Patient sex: F
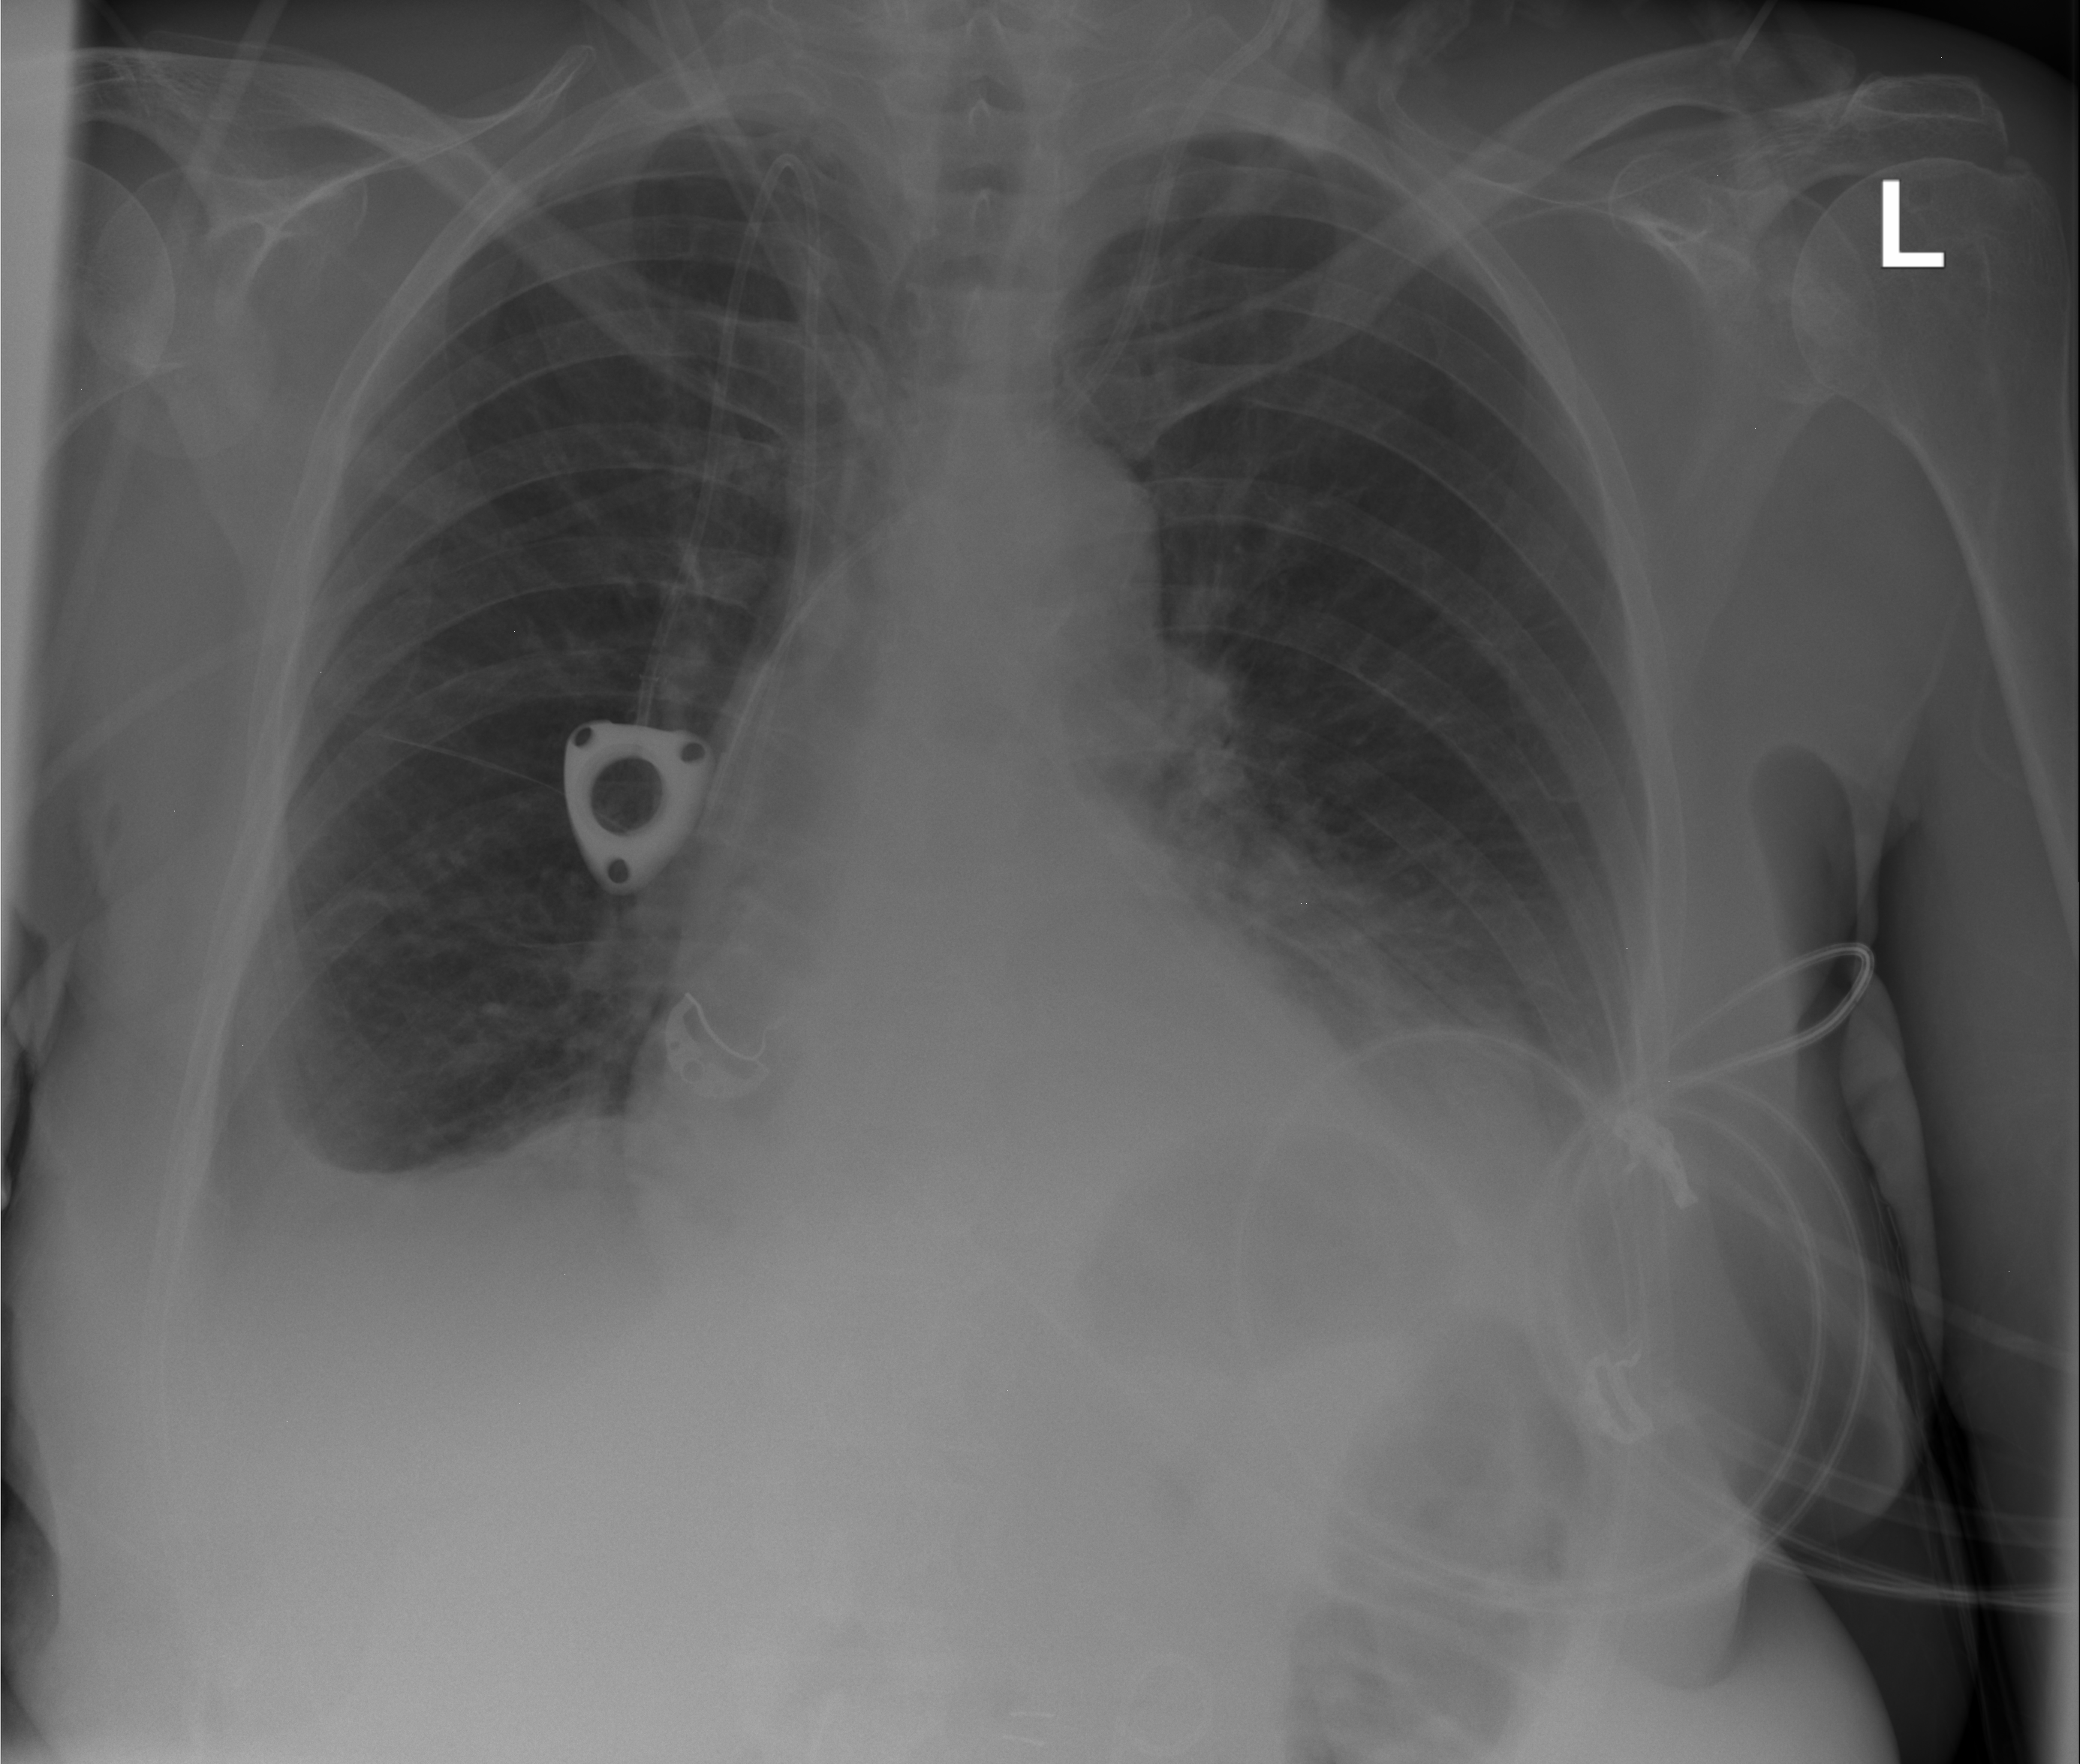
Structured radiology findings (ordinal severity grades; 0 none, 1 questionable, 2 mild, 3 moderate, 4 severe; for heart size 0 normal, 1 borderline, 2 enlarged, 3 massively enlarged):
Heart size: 0
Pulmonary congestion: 0
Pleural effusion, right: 2
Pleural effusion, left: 2
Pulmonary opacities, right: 0
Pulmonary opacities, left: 0
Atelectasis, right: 0
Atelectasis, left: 0